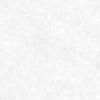
Label: no_change